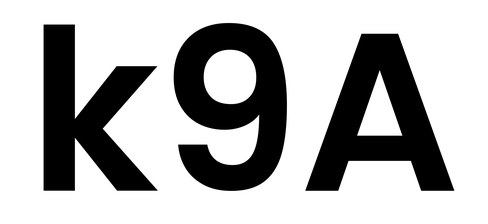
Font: Poppins-SemiBold